Question: What is the value of this measurement?
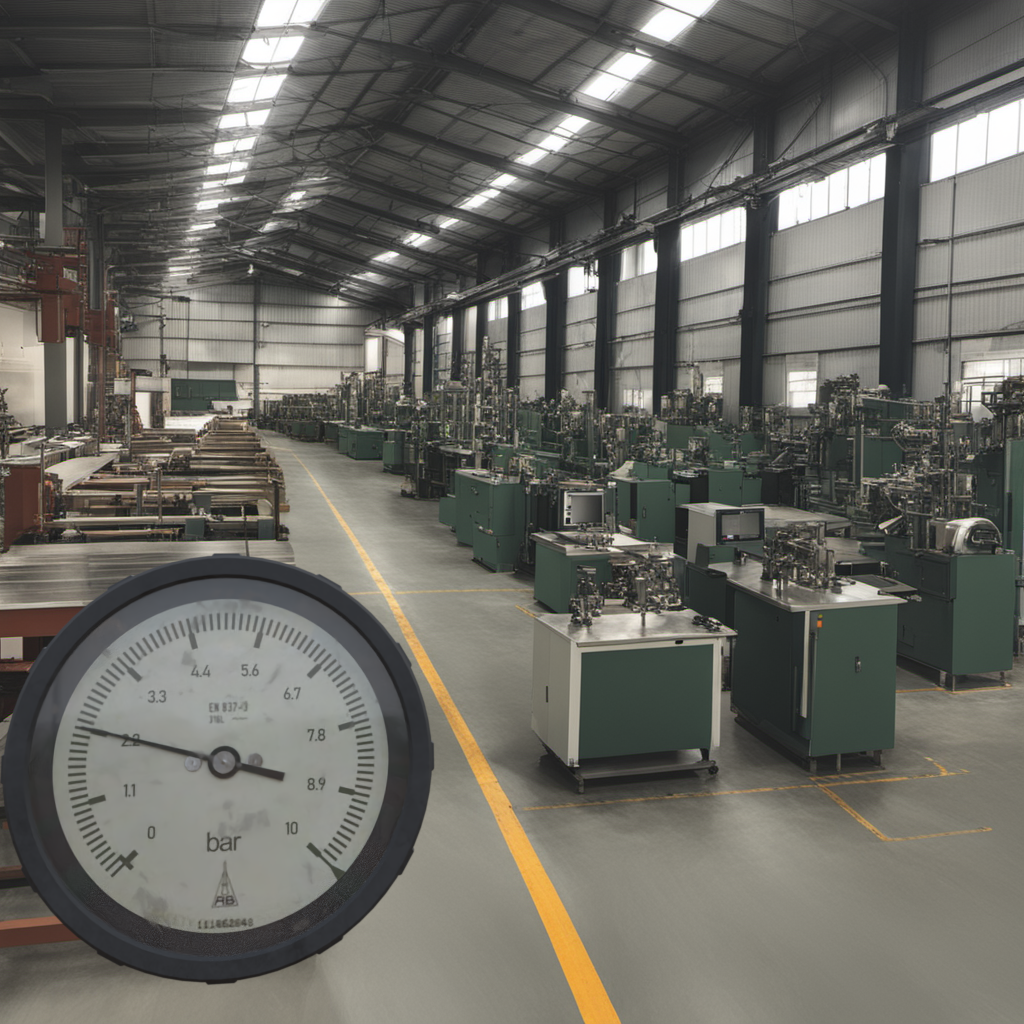
Answer: The result is 2.28
Question: What is the reading range of the measurement in the image?
Answer: The range is from 0 to 10
Question: What is the minimum and maximum value range of this measurement?
Answer: The minimum value is 0 and the maximum value is 10